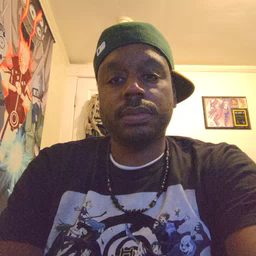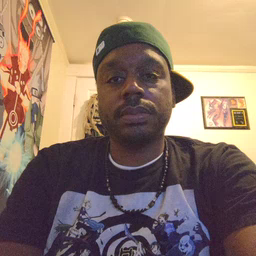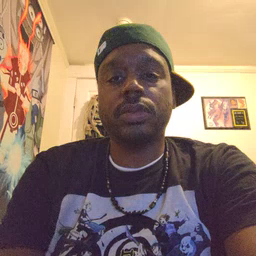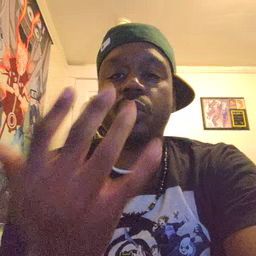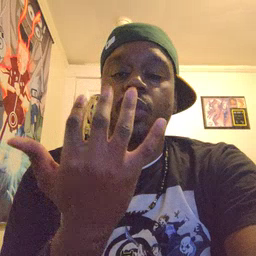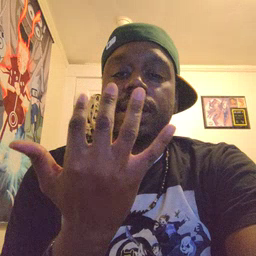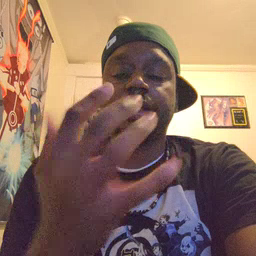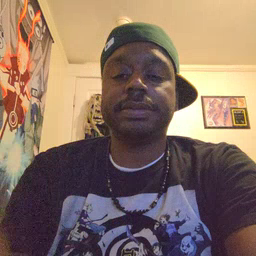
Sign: wait